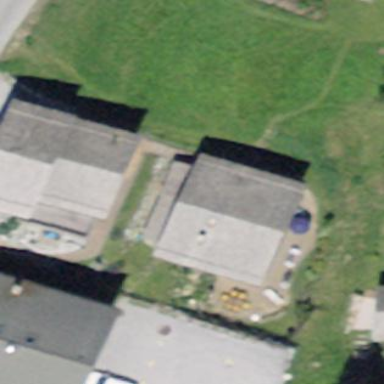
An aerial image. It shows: Building with tiled roof.